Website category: auto
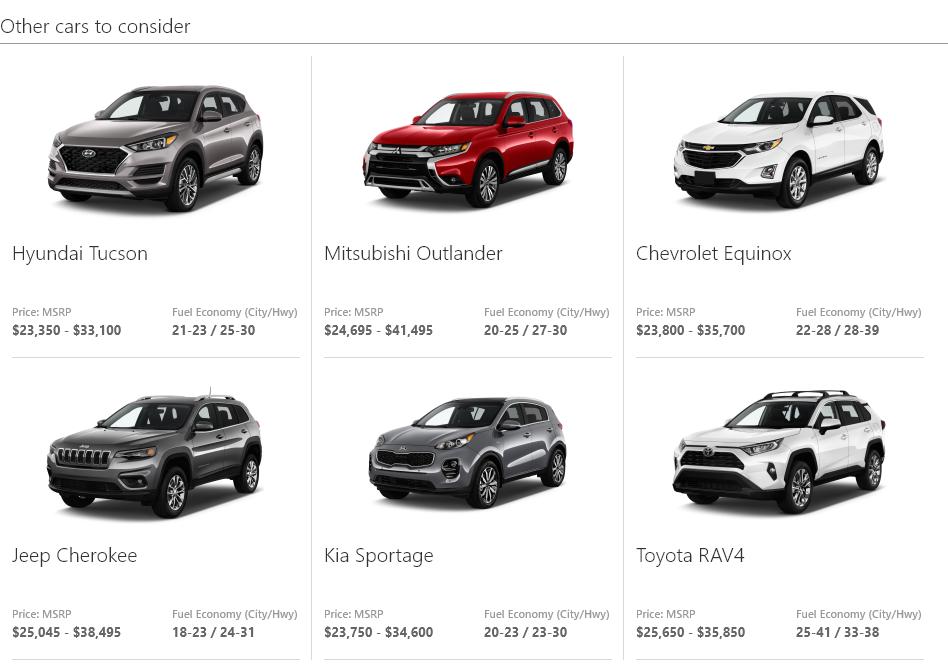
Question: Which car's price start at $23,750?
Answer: Kia Sportage

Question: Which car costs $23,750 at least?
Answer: Kia Sportage

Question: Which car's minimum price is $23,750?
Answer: Kia Sportage

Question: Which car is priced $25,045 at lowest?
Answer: Jeep Cherokee

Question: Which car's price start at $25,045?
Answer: Jeep Cherokee

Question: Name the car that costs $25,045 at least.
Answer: Jeep Cherokee

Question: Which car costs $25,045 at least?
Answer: Jeep Cherokee

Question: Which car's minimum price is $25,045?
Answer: Jeep Cherokee

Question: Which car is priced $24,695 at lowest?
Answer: Mitsubishi Outlander

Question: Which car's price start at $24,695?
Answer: Mitsubishi Outlander

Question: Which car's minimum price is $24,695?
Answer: Mitsubishi Outlander

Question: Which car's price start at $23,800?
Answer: Chevrolet Equinox

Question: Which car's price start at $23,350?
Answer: Hyundai Tucson

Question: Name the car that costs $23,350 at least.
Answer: Hyundai Tucson

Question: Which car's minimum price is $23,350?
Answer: Hyundai Tucson

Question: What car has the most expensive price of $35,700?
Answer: Chevrolet Equinox

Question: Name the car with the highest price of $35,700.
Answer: Chevrolet Equinox

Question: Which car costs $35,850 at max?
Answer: Toyota RAV4

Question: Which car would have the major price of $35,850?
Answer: Toyota RAV4

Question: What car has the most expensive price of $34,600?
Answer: Kia Sportage

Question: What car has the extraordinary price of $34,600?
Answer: Kia Sportage

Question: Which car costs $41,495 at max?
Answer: Mitsubishi Outlander

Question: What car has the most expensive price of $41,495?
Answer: Mitsubishi Outlander

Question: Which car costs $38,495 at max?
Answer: Jeep Cherokee

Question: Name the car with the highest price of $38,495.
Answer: Jeep Cherokee

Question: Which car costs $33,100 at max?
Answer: Hyundai Tucson

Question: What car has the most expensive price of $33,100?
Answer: Hyundai Tucson

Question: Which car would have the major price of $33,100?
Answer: Hyundai Tucson

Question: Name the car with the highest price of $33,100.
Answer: Hyundai Tucson

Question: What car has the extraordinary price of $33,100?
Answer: Hyundai Tucson

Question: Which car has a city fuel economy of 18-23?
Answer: Jeep Cherokee

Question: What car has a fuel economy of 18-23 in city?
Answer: Jeep Cherokee

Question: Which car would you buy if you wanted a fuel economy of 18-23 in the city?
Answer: Jeep Cherokee

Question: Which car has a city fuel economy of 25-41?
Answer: Toyota RAV4

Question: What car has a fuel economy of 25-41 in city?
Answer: Toyota RAV4

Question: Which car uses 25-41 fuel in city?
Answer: Toyota RAV4

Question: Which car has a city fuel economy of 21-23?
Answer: Hyundai Tucson

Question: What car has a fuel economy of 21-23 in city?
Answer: Hyundai Tucson

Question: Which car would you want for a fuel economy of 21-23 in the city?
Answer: Hyundai Tucson

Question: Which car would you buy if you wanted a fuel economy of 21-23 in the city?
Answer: Hyundai Tucson

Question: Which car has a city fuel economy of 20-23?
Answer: Kia Sportage

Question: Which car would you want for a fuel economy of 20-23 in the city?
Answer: Kia Sportage

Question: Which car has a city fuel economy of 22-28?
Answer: Chevrolet Equinox

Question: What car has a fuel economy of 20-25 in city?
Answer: Mitsubishi Outlander

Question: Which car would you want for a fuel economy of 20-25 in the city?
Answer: Mitsubishi Outlander

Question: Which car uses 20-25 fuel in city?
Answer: Mitsubishi Outlander

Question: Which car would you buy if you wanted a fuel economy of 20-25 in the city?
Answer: Mitsubishi Outlander

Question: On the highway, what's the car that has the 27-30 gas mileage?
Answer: Mitsubishi Outlander

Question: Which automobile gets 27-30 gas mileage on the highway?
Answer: Mitsubishi Outlander

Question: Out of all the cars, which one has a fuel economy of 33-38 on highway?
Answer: Toyota RAV4

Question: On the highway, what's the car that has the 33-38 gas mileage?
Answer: Toyota RAV4

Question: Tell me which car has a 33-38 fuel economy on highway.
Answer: Toyota RAV4

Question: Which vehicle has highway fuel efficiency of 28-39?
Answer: Chevrolet Equinox

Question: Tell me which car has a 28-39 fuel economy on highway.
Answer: Chevrolet Equinox

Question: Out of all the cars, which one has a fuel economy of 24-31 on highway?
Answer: Jeep Cherokee

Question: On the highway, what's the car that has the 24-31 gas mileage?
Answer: Jeep Cherokee

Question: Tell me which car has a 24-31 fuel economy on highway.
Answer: Jeep Cherokee

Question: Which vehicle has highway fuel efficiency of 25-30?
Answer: Hyundai Tucson

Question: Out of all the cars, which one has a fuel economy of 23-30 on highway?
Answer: Kia Sportage

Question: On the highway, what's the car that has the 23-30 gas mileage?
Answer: Kia Sportage

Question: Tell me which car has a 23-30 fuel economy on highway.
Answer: Kia Sportage